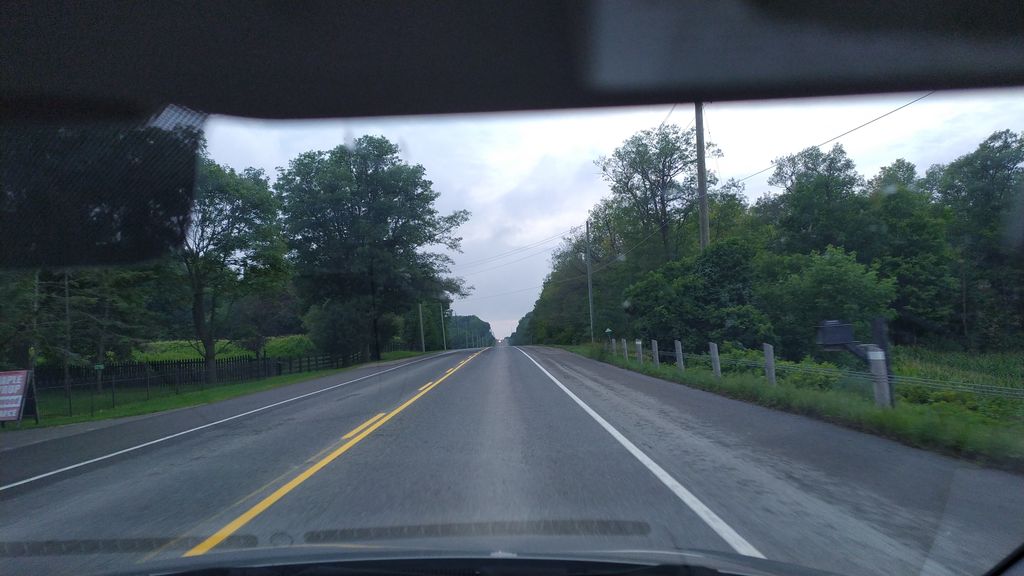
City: kitchener-waterloo